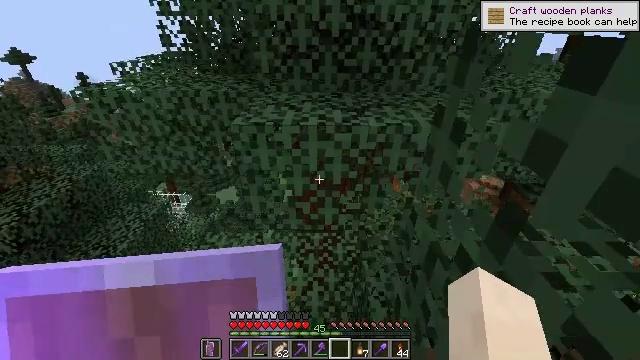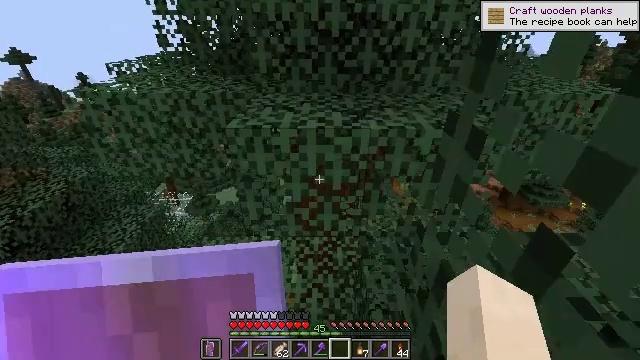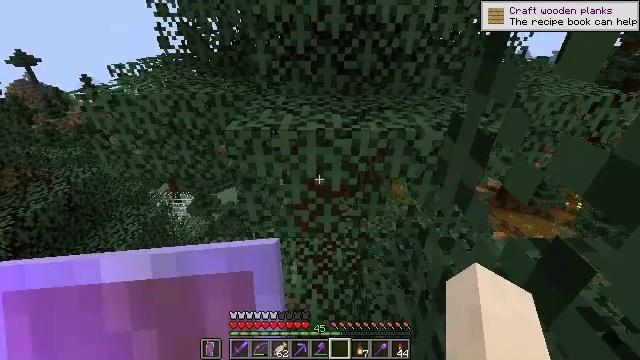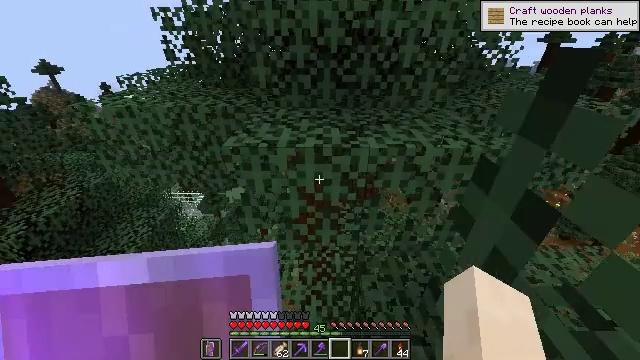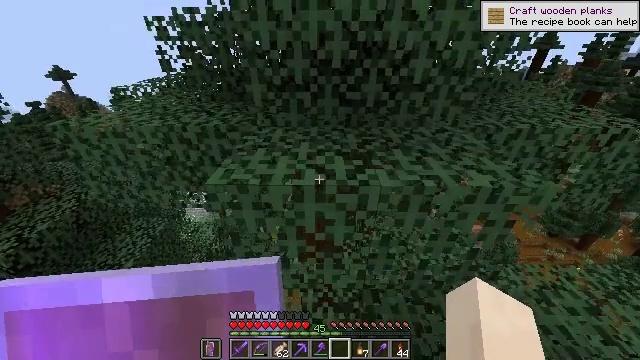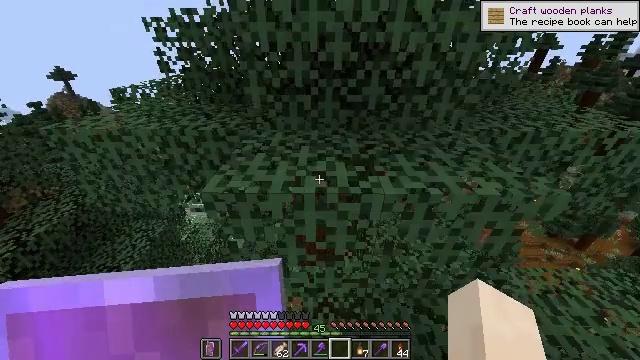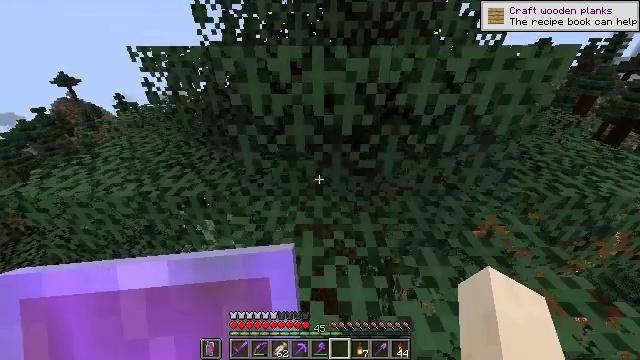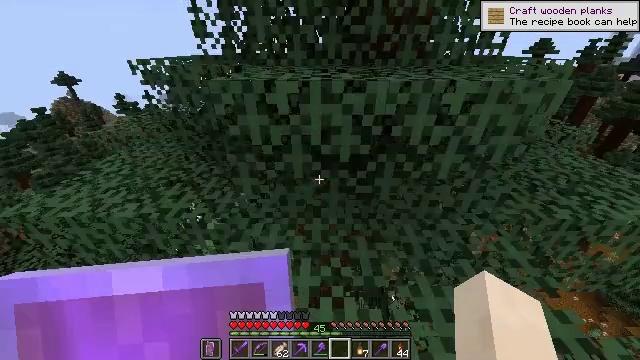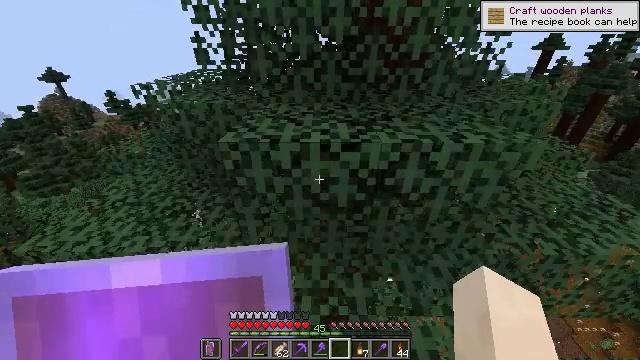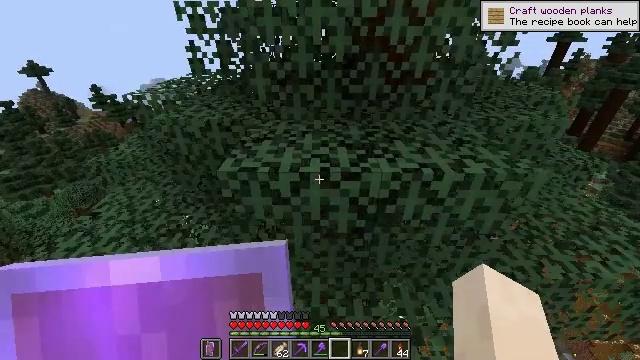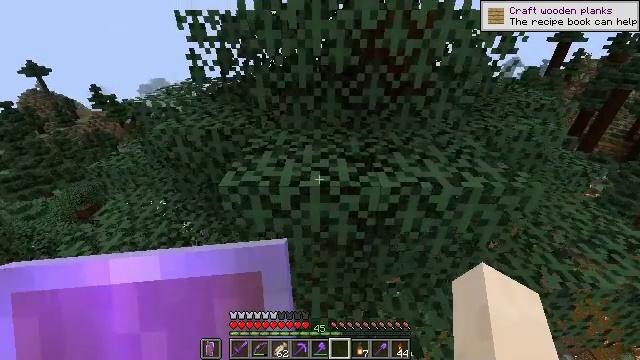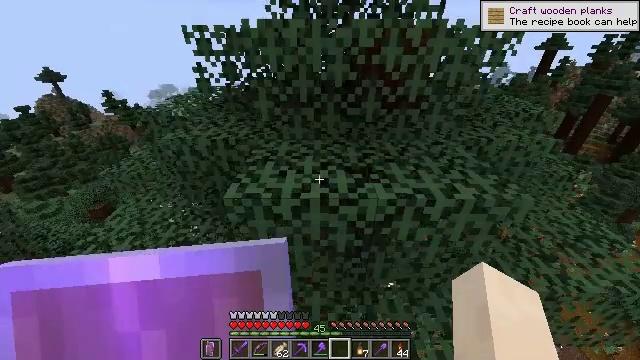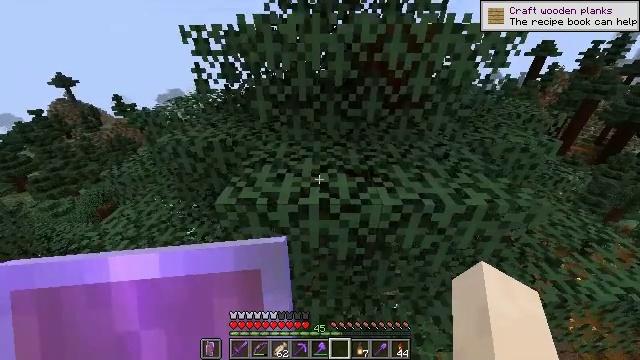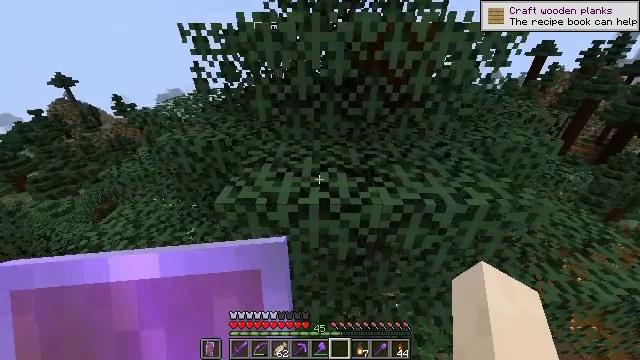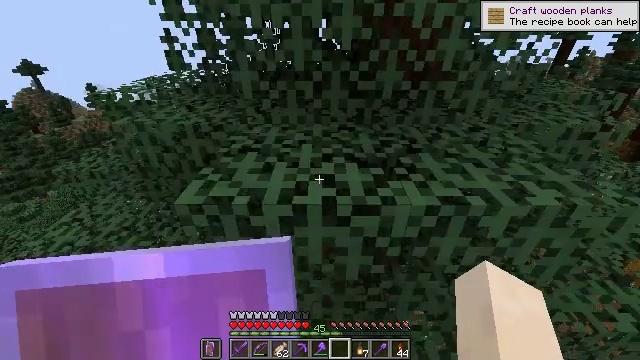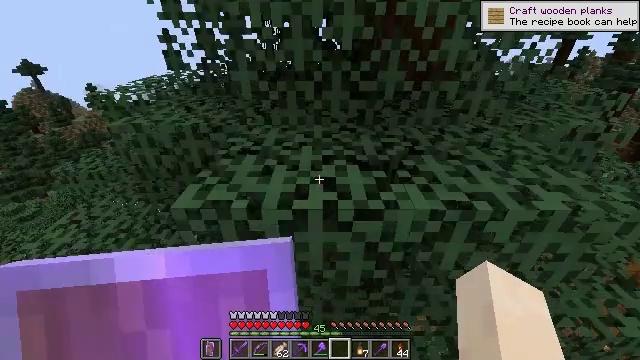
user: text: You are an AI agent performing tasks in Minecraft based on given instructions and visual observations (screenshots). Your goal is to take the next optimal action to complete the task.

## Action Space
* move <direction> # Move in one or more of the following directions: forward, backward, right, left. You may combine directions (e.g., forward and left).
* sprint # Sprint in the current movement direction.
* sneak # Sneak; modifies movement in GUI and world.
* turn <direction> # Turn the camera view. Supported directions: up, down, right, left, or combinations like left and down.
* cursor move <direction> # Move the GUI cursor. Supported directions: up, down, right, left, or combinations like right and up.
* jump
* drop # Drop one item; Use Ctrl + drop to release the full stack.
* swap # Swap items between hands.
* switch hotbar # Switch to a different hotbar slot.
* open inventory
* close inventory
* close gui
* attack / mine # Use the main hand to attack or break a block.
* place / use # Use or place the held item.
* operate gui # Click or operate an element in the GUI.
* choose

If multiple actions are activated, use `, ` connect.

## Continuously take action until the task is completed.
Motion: motion action
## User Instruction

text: Break the spruce leaves to clear the area.
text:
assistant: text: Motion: move forward, sprint
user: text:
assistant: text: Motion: move forward, sprint
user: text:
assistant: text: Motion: move forward, sprint
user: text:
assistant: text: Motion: move forward, sprint
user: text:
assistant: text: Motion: move forward, sprint
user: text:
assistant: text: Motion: move forward, sprint, jump
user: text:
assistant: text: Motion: move forward, sprint, jump
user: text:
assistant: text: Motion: move forward, sprint, jump
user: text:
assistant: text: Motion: move forward, sprint, jump
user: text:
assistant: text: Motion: move forward, sprint, jump
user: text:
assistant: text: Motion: move forward, sprint, jump
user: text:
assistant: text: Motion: move forward, sprint
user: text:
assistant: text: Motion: move forward
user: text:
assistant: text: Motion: no_op
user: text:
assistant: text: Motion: no_op
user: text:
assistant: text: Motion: no_op
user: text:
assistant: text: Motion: no_op
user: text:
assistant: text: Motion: move forward
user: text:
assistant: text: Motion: move forward
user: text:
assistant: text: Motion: move forward, jump
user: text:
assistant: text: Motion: move forward, jump
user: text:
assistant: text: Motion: move forward, jump
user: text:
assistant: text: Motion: move forward, jump
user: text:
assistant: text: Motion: move forward
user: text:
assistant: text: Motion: move forward
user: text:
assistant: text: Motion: move forward
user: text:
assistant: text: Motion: move forward
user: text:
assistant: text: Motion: no_op
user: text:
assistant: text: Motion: no_op
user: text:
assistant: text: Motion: no_op